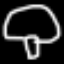
Label: mushroom